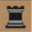
Piece: bR